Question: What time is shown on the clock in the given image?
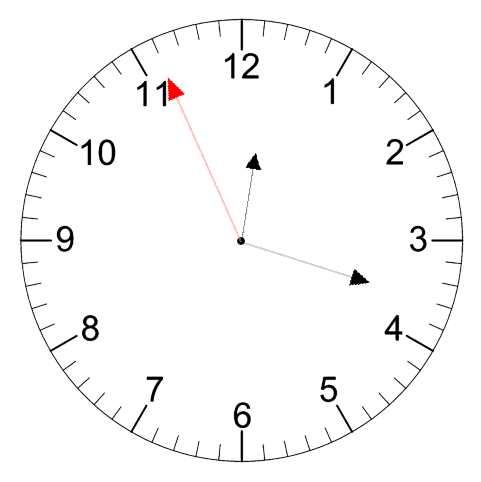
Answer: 12:17:56